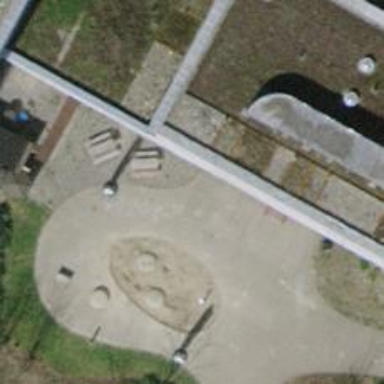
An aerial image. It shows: Picnic table located in leisure land area.